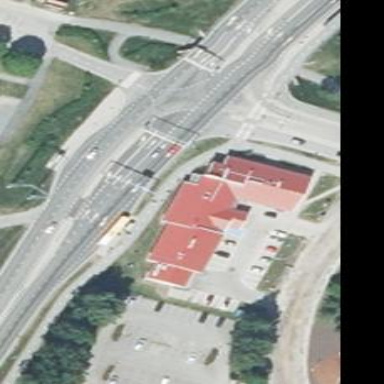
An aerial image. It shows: Retail building with gabled roof.